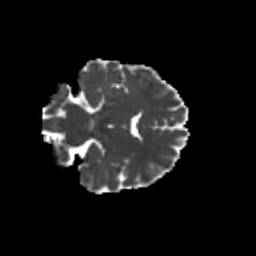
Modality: MD
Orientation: coronal
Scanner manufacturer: siemens
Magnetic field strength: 3 T
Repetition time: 9.2 s
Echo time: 0.084 s